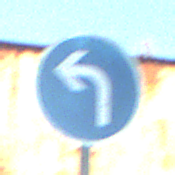
Verkehrszeichen: VorgeschriebeneFahrtrichtungLinks
Umgebung: Outdoor, Suburban
Tageszeit: MorningAfternoon
Wetter: Clear
Licht: Natural
Jahreszeit: NotSpecified
Kontrast: HighContrast